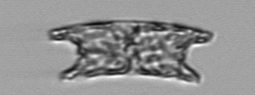
Label: Eucampia